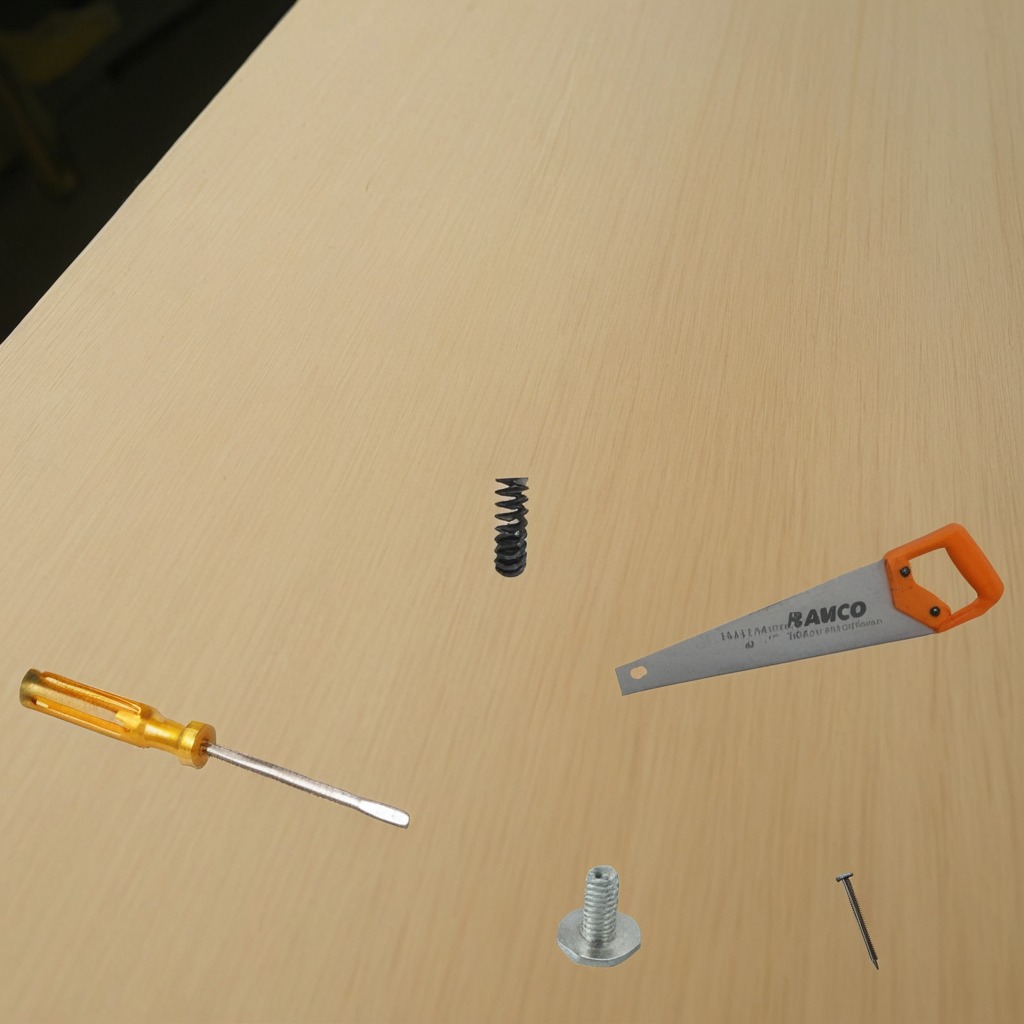
A machine screw, an iron nail, a coiled metal spring, a handheld metal saw, and a screwdriver are lying on a plywood surface in a paint workshop lit by afternoon window light.